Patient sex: F
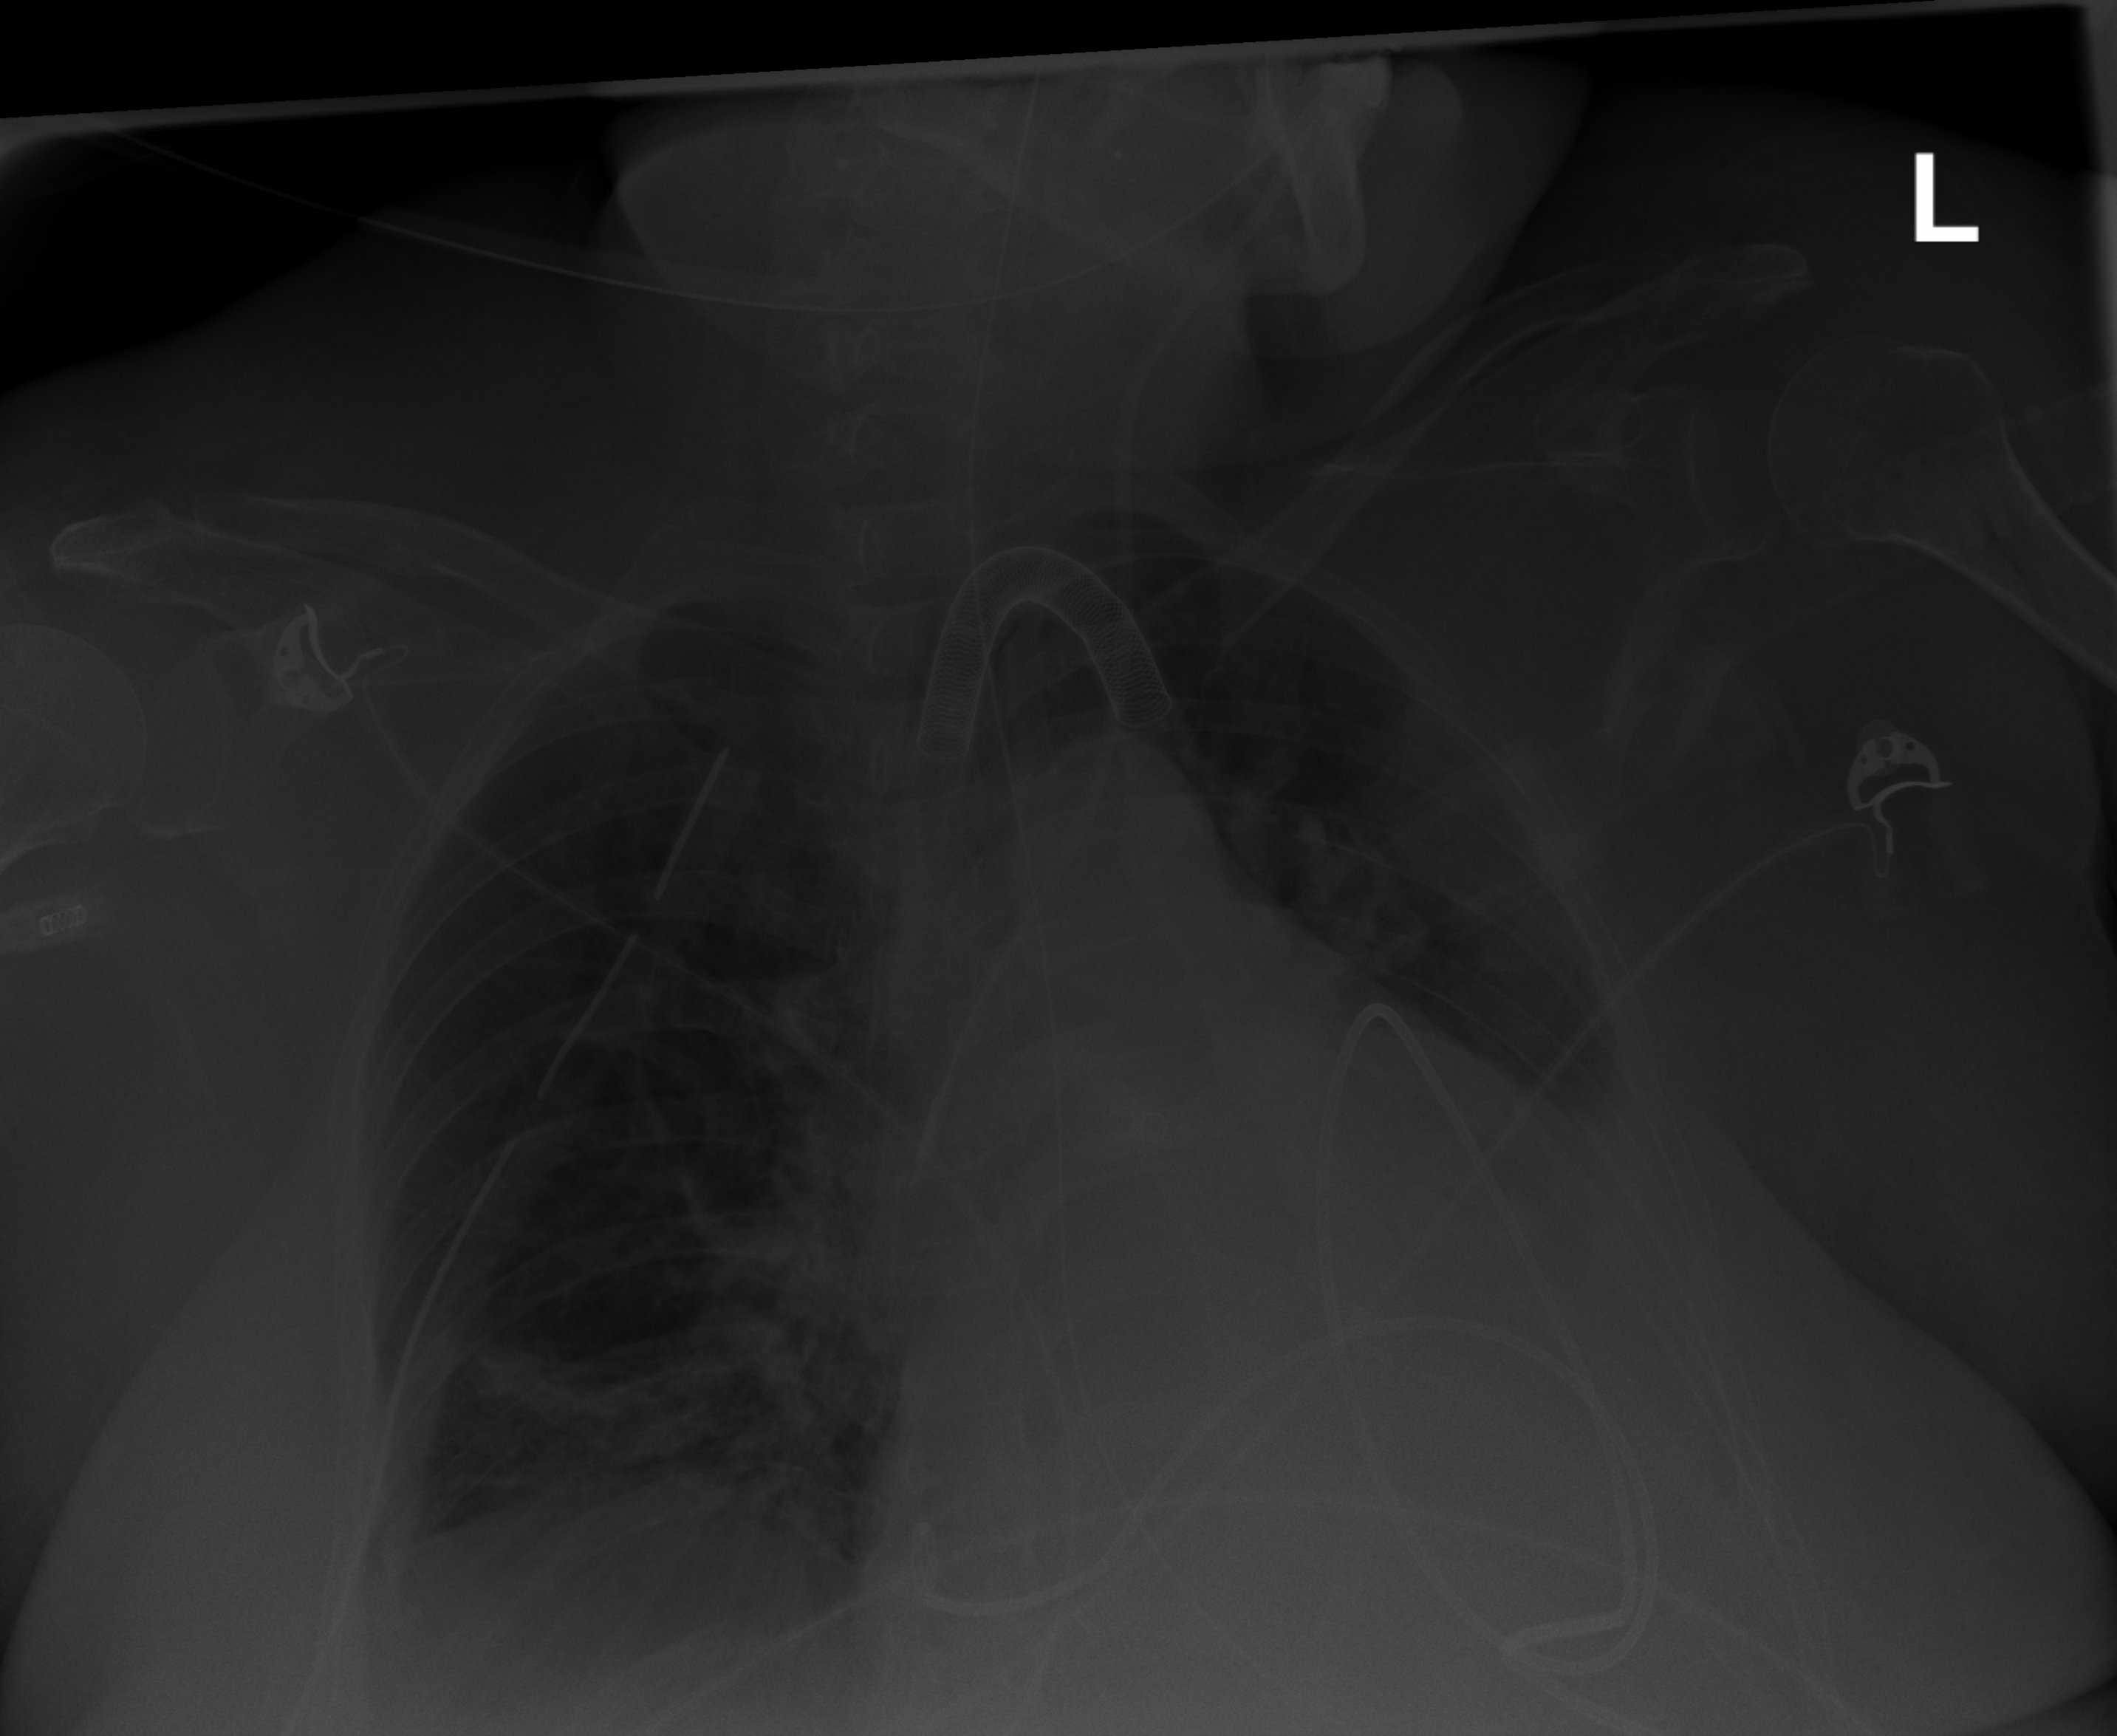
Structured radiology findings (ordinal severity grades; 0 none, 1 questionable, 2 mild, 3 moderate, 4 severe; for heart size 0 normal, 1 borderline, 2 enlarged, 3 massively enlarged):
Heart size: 2
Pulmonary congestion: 2
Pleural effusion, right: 2
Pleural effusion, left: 2
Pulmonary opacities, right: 0
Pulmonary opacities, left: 0
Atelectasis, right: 2
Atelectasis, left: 2